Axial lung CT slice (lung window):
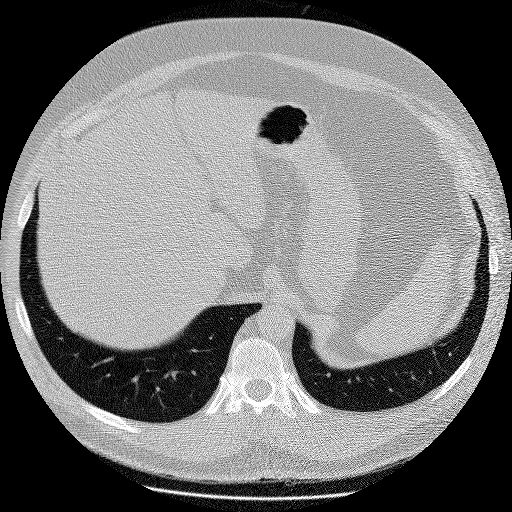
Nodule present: no